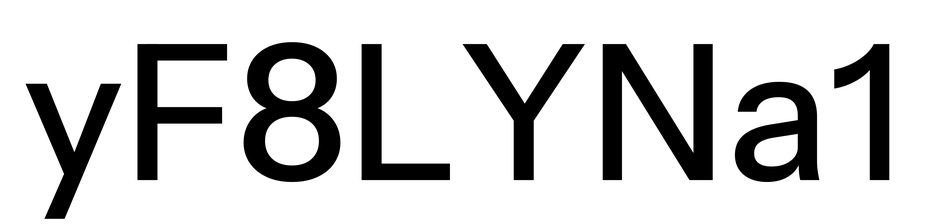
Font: InstrumentSans_Medium